Aerial crown-view tile of a tropical tree (Barro Colorado Island, Panama), acquired 20240716:
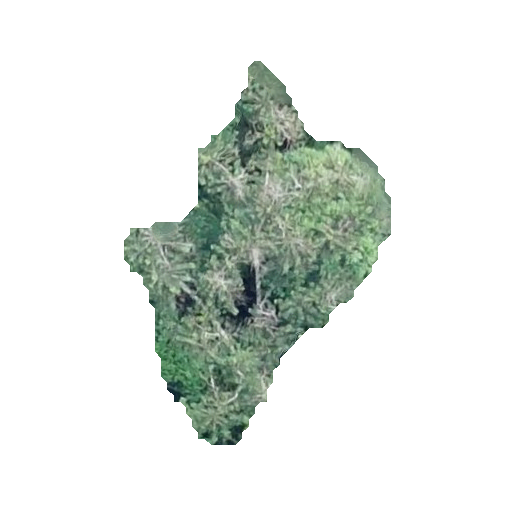
Species: Virola surinamensis
GBIF accepted scientific name: Virola surinamensis
Crown area: 82.546 m²